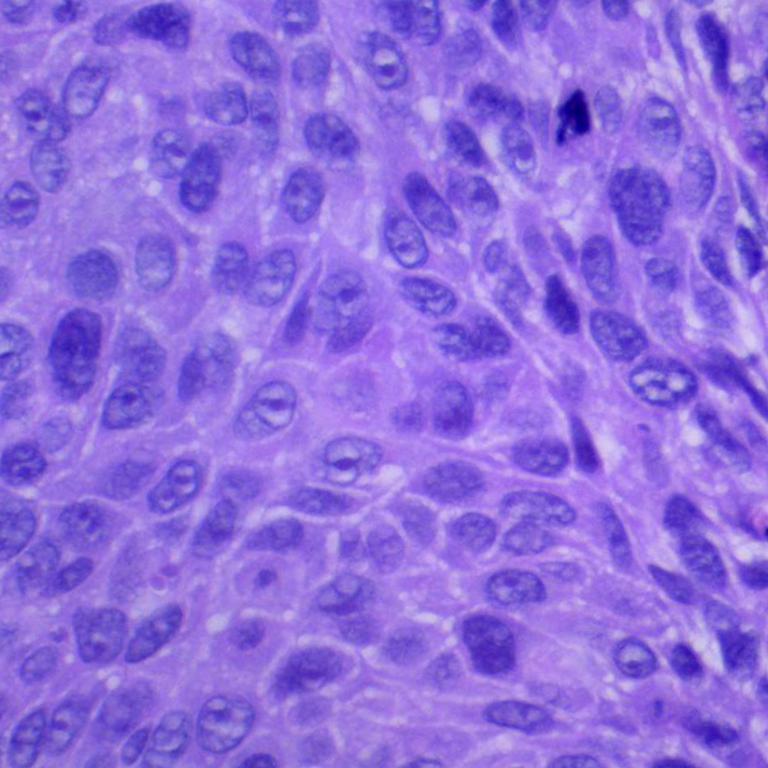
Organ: lung
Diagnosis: squamous carcinomas